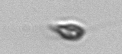
Label: Cryptophyta